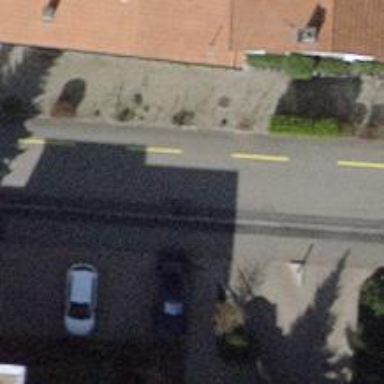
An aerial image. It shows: Residential road with asphalt surface and designated cycle lane on the left.